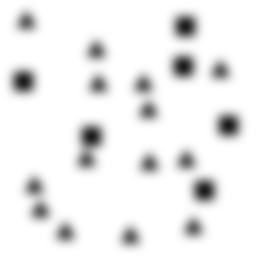
Squares: 6
Triangles: 14
Stars: 0
Total shapes: 20